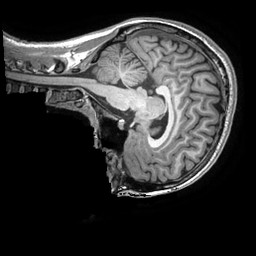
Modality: T1w
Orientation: sagittal
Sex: female
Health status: healthy
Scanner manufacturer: ge